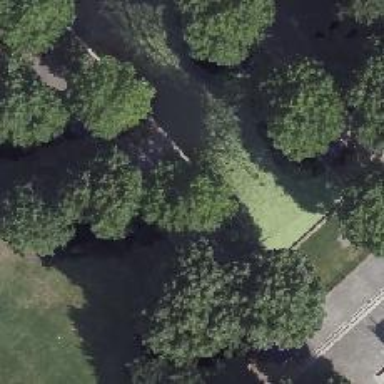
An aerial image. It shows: Park with broadleaved deciduous trees.